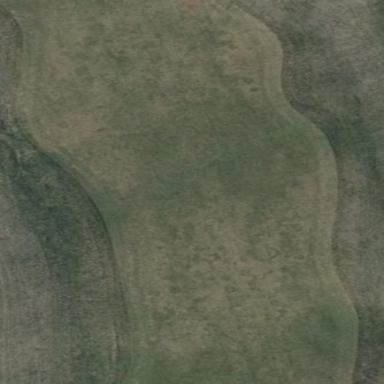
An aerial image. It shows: Scenic golf fairway.